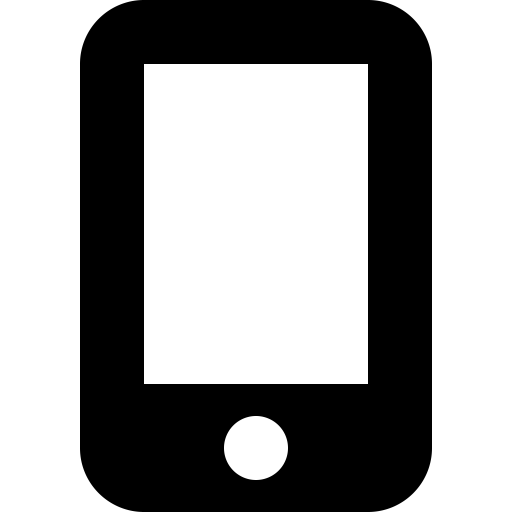
Tags: icon, FontAwesome, fa-icon, solid, mobile, screen, button